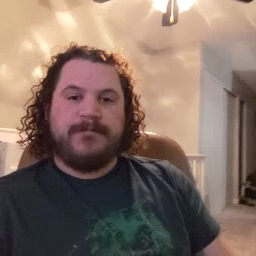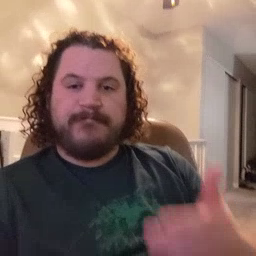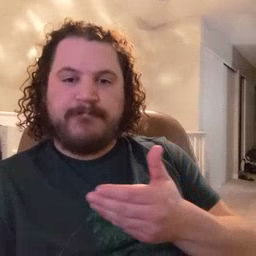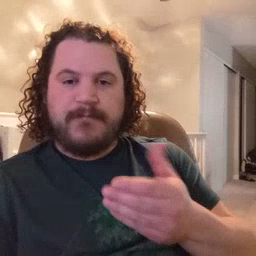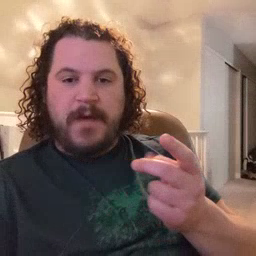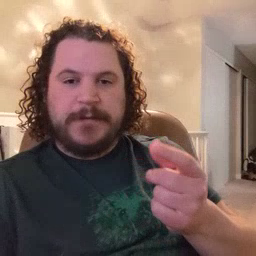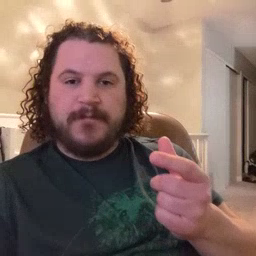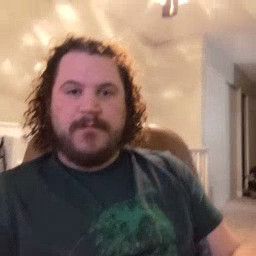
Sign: puppy